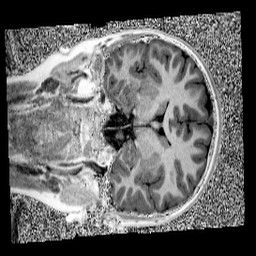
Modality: UNIT1
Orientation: coronal
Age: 9
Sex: male
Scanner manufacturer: siemens
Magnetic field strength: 3 T
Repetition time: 4 s
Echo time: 0.00299 s